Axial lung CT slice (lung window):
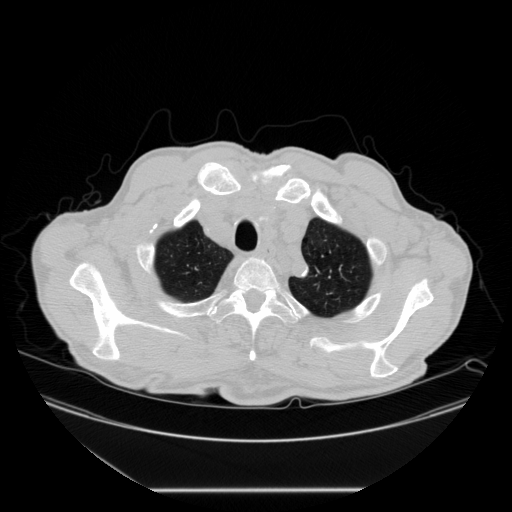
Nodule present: no